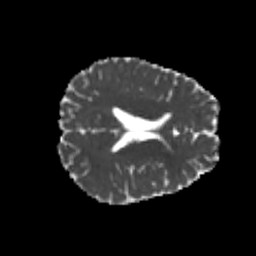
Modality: MD
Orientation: axial
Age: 22
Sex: male
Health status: healthy
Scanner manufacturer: philips
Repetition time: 7.393 s
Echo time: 0.08599 s